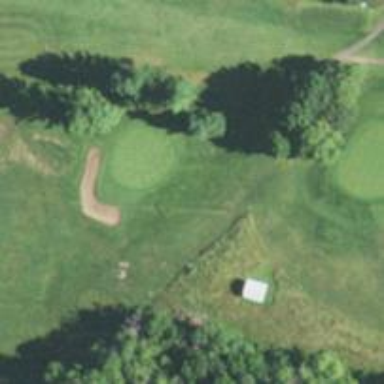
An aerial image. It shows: Golf hole.